Interaction volume radius: 5 \u00c5
Interaction volume height: 25 \u00c5
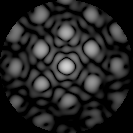
Disorder parameter: 0.226